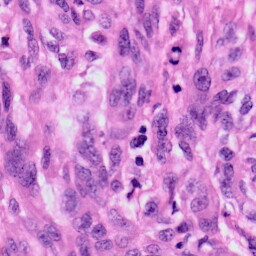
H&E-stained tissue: Skin